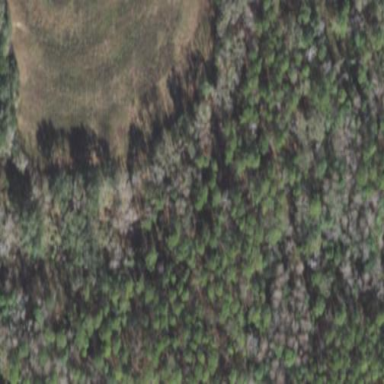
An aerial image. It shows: Woodland with needle-leaved trees.